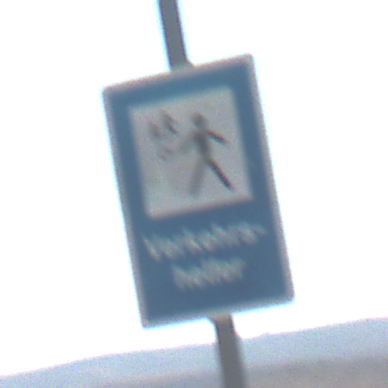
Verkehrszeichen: Verkehrshelfer
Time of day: Midday
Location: Outdoor (Nature)
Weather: Clear
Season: NotSpecified
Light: Natural